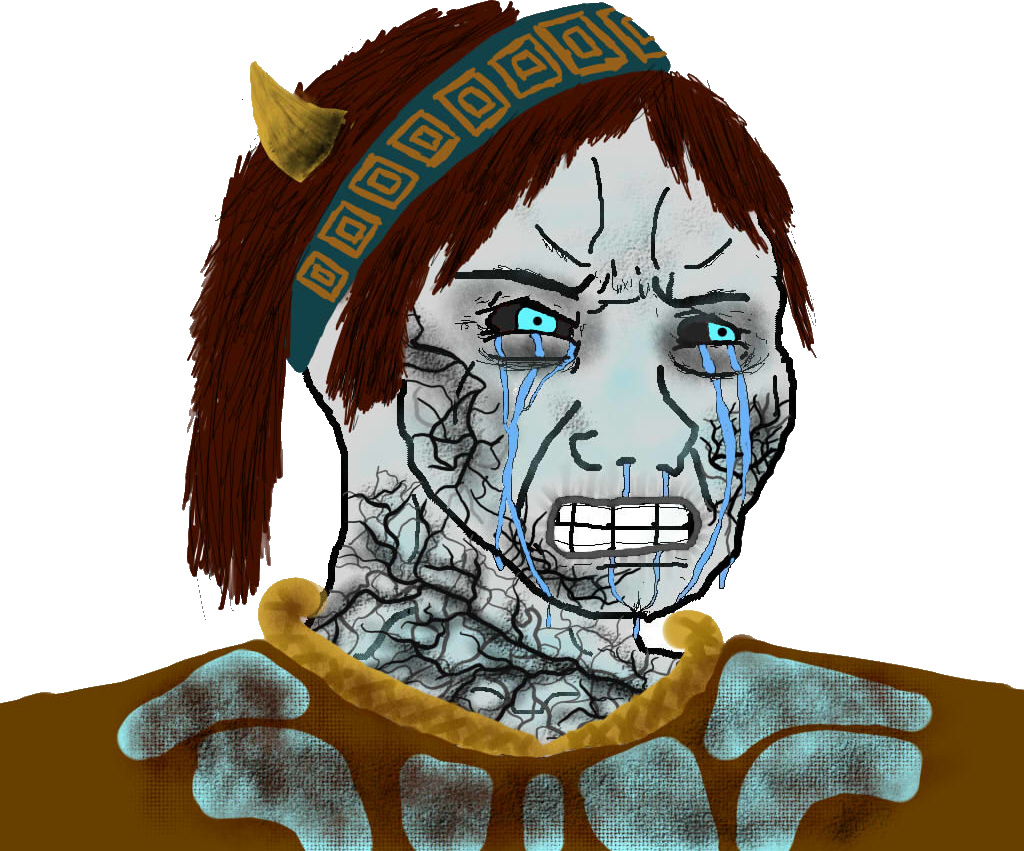
Label: 5_Crying_Wojak